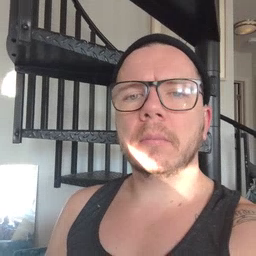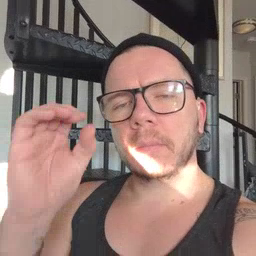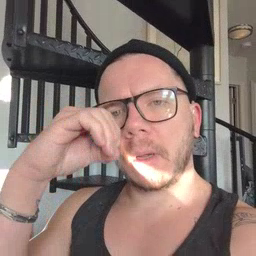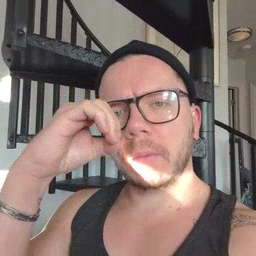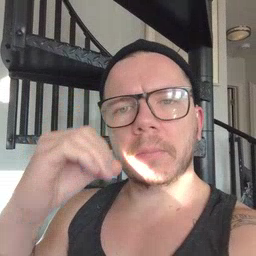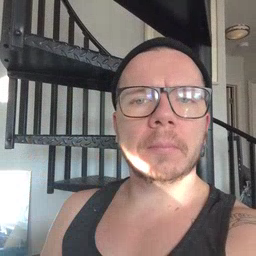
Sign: owl